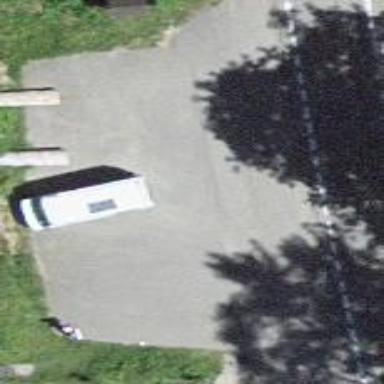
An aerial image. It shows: Parking area with fine gravel surface.